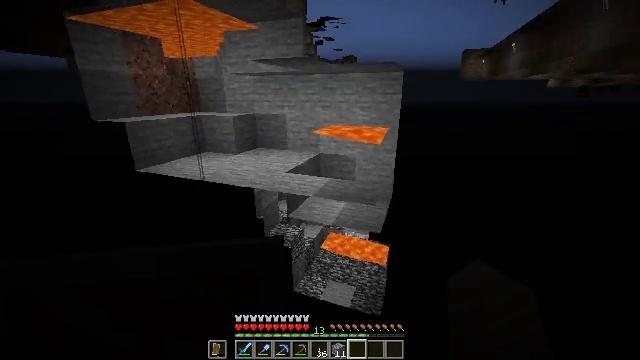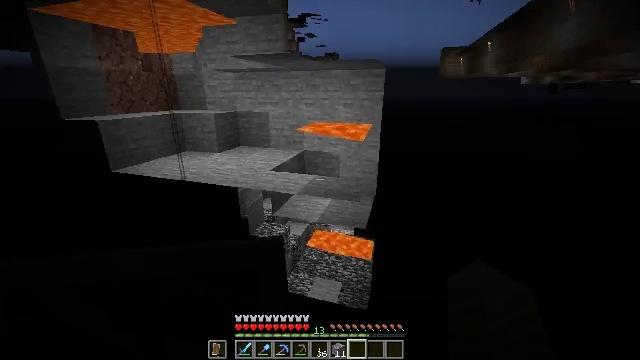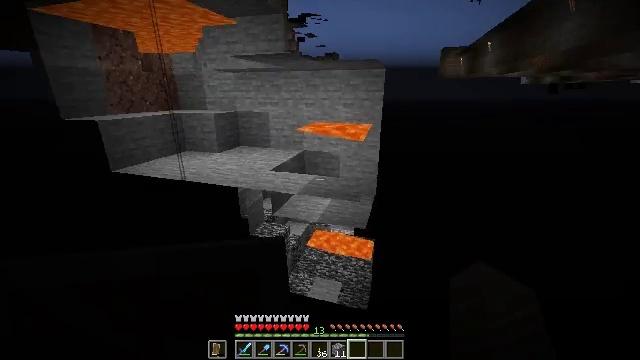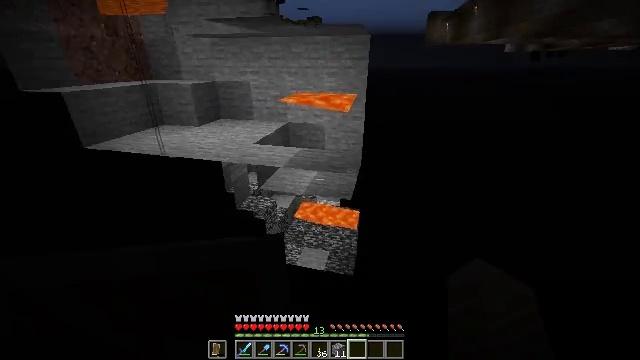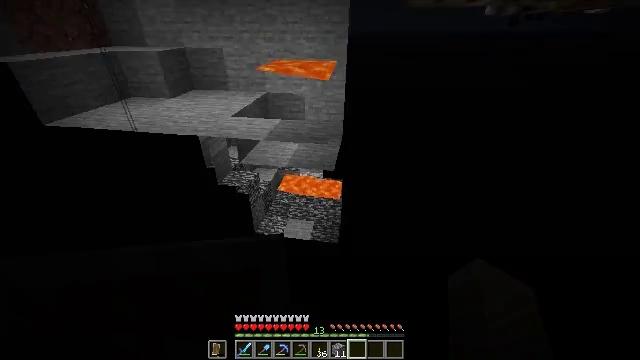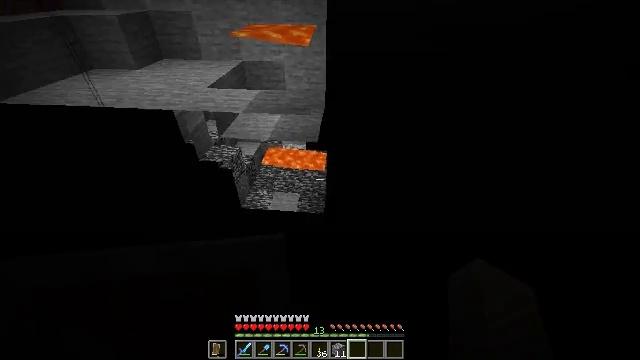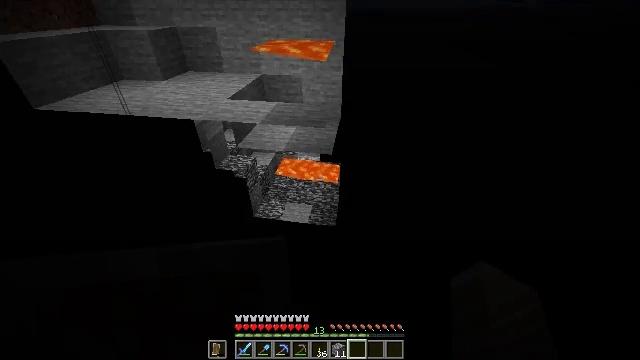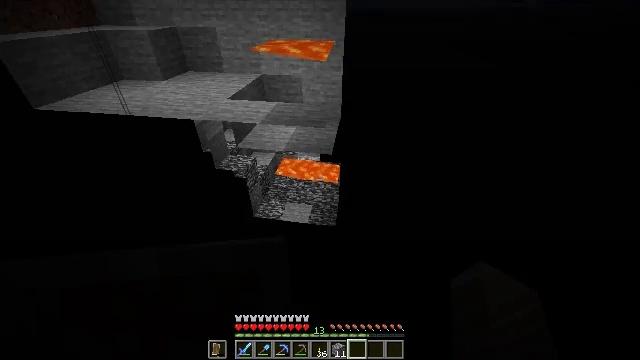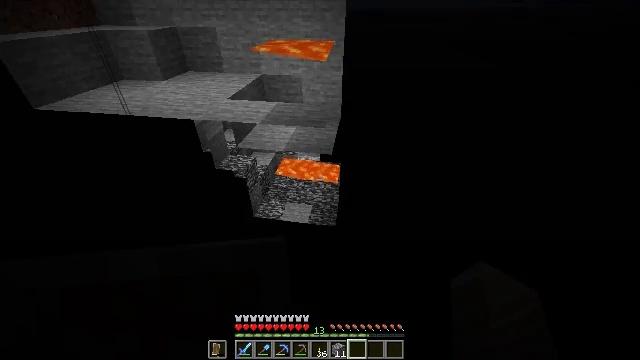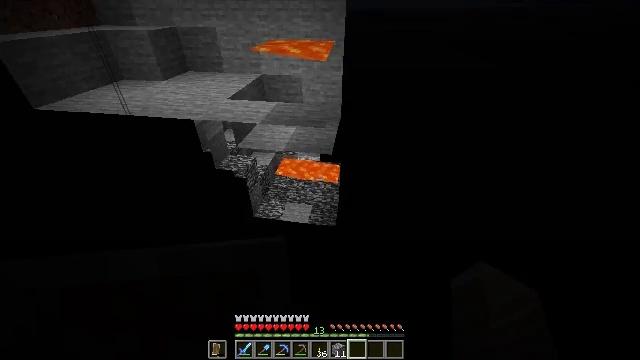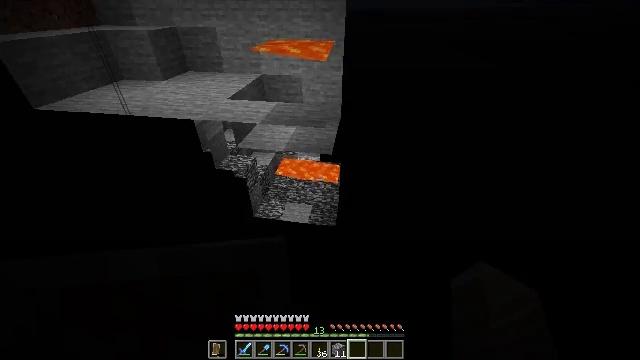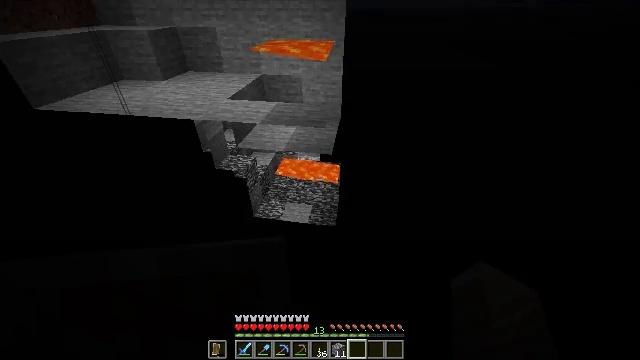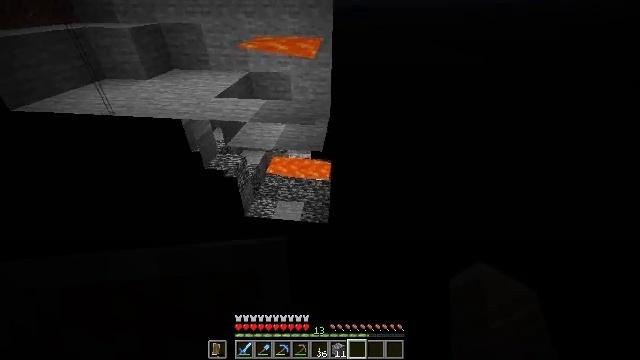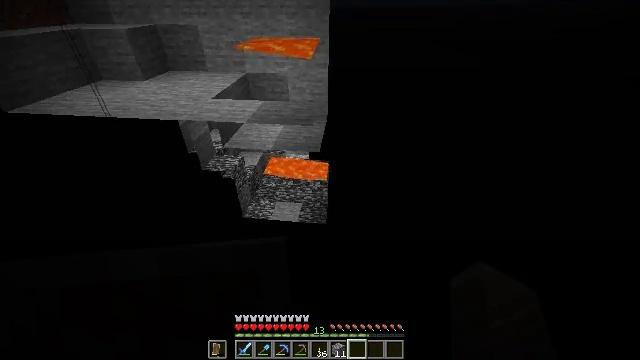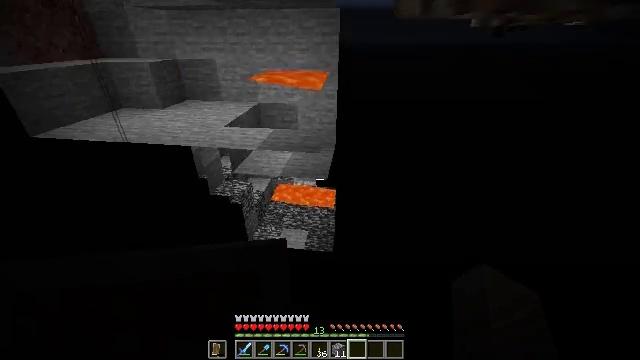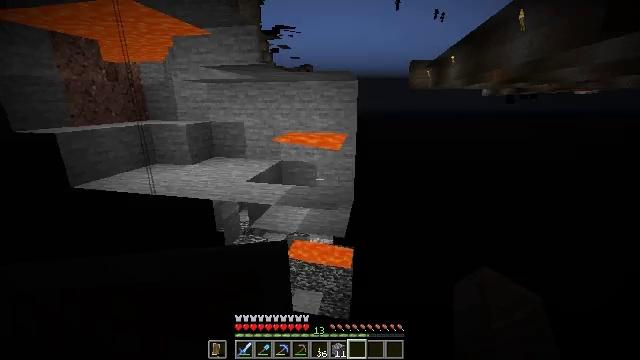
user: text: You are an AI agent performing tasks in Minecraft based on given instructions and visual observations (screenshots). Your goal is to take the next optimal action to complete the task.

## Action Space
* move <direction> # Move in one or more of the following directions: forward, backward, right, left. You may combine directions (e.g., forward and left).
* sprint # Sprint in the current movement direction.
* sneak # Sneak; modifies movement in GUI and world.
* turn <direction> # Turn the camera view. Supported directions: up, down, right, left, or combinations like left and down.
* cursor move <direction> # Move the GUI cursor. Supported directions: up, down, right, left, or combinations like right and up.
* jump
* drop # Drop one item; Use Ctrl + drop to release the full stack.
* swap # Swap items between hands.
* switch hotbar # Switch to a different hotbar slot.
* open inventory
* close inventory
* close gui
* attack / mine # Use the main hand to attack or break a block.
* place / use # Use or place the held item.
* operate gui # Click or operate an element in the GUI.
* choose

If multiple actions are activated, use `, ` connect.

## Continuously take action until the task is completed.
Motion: motion action
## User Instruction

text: Attack the piston head to remove it.
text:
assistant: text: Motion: turn right
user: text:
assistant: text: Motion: no_op
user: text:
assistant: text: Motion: turn right and down
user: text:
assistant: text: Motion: turn right and down
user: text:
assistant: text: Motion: turn right and down
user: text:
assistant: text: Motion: turn left and up
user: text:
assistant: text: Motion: no_op
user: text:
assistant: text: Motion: no_op
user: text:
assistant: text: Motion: no_op
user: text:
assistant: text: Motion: no_op
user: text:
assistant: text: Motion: no_op
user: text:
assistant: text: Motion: turn right
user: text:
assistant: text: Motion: no_op
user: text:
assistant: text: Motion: turn left and up
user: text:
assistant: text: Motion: turn left and up
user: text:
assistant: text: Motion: turn up
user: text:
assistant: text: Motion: no_op
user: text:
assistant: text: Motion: no_op
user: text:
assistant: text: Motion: no_op
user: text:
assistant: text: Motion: no_op
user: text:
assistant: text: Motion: turn left and up
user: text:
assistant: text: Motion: turn left and up
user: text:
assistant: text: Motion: turn left and up
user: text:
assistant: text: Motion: turn left and up
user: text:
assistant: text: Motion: turn right and up
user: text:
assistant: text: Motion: turn right and up
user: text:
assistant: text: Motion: turn right and up
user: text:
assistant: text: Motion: turn right and up
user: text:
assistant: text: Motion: no_op
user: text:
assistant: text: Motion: no_op